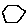
Label: hexagon